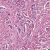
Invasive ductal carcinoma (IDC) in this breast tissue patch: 1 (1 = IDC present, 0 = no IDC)